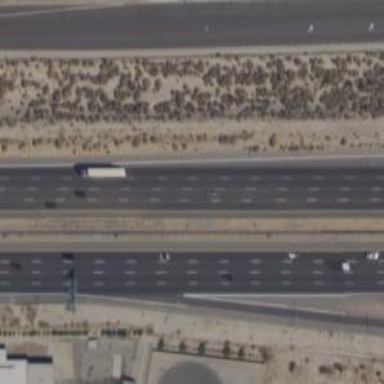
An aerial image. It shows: Asphalt motorway.